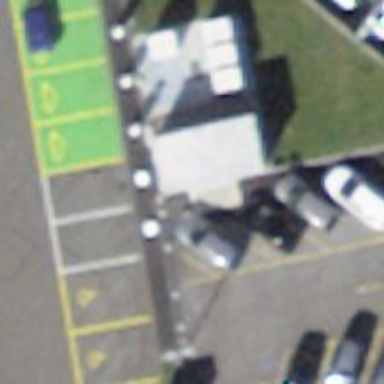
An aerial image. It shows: Charging station.